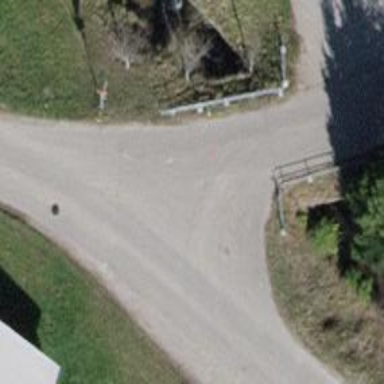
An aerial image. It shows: Stop road.